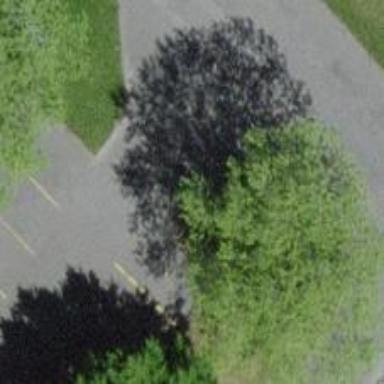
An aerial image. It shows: Paved parking aisle designated as service road.